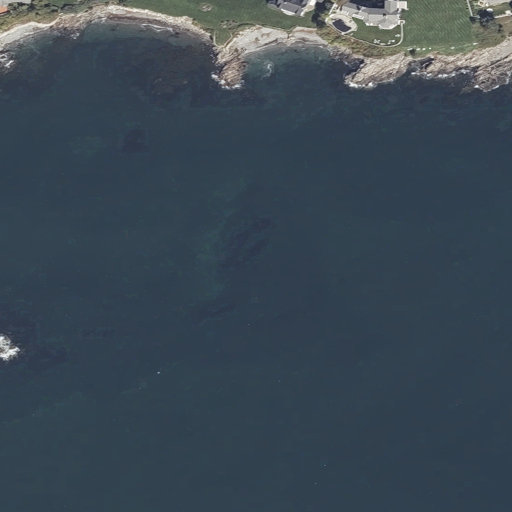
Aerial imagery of bar in Maine named Millbury Ledge containing open water, medium intensity development, high intensity development, low intensity development, and open development